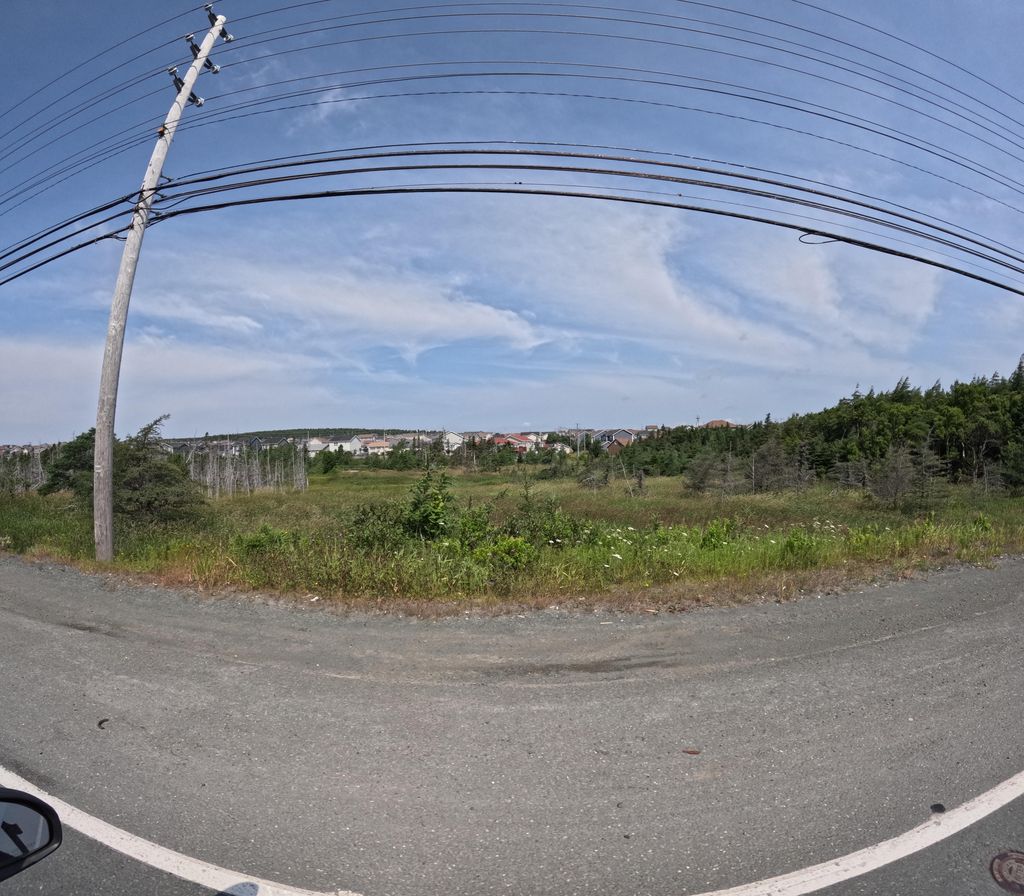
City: st_johns